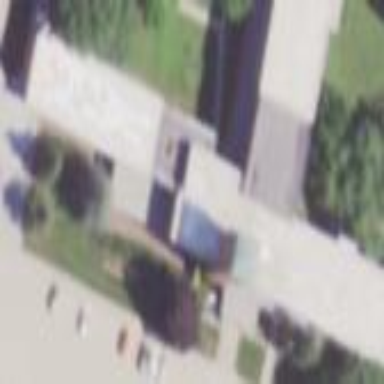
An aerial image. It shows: College building.